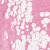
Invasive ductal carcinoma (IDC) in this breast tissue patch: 0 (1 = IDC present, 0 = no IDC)